Question: I have a user form that has dropdown boxes which i have populated using wp_dropdown_categories
Code:
'''
<p class="optional"><label for="job_term_area"><?php _e('Job Area', 'appthemes'); ?>
</label> <?php
$sel = 0;
if (isset($posted['job_term_area']) &&
$posted['job_term_area']>0) $sel = $posted['job_term_area'];
$args = array(
'orderby' => 'name',
'order' => 'ASC',
'name' => 'job_term_area',
'hierarchical' => 1,
'echo' => 0,
'class' => 'job_area',
'selected' => $sel,
'taxonomy' => 'job_area',
'hide_empty' => false
);
$dropdown = wp_dropdown_categories( $args );
$dropdown = str_replace('class='job_area'
>','class='job_area' ><option value="">'.__('Select an Area&hellip;',
'appthemes').'</option>', $dropdown);
echo $dropdown; ?> </p>
'''
As you can see i have setup a taxonomy called job area and have added areas by adding them as categories.

I would like to filter this list based on another dropdown list so you would have :
Select Country = England (parent)
-buckinghamshire(child)
-bedforshire(child)
And then all counties list is populated in dropdown.
I was thinking of using parent - child in the taxonomy.
The issue is how to get the second dropdown to update - I'm familiar with jquery but Im stuck on the best method to achieve this...?
Any guidance will be appreciated...
I hope this makes sense its been a long day...
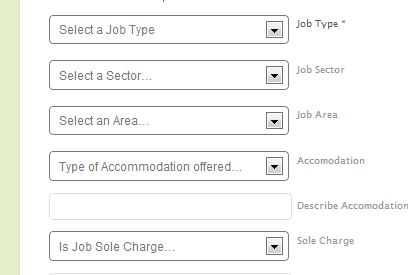
Answer: There are numerous plugins with AJAX integration that simplify doing this from scratch. A web search for "jquery cascade select" has numerous results
Here are a few examples:
<URL>
<URL>
<URL>